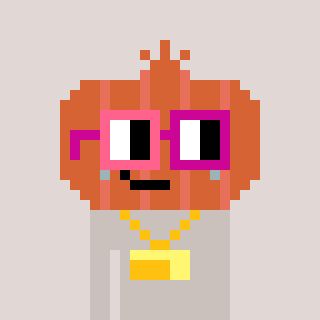
a pixel art character with square pink and red glasses, a onion-shaped head and a foggrey-colored body on a warm background